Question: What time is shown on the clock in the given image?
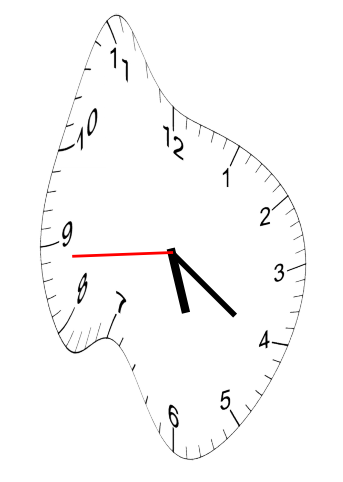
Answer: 05:20:44